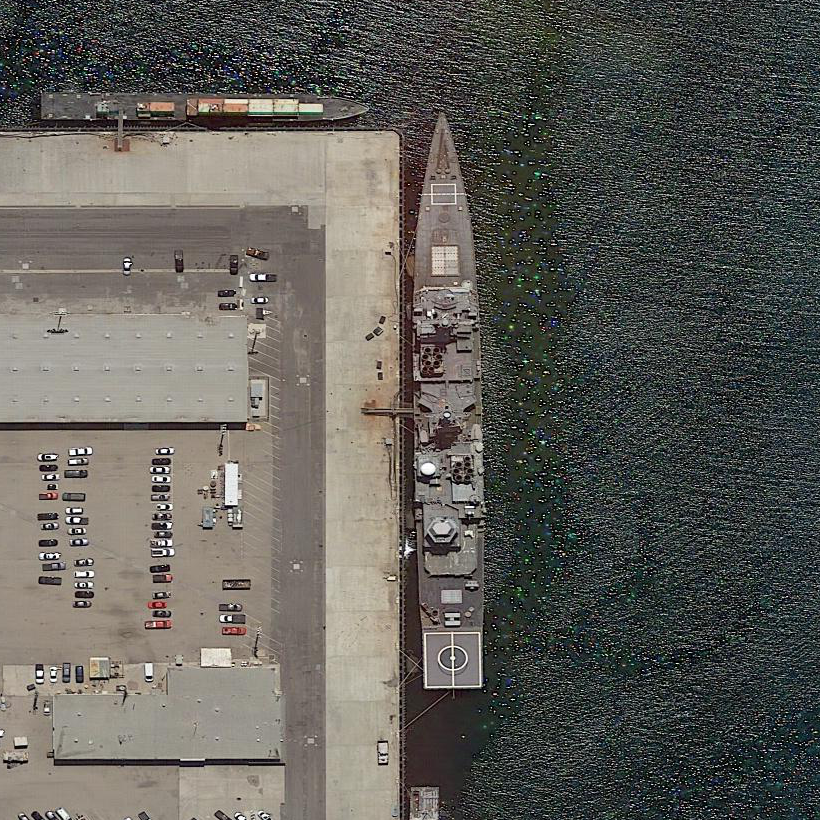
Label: Ticonderoga-class_cruiser